I will show an image sequence of human cooking. I have annotated the images with numbered circles. Choose the number that is closest to the moment when the (Grasping the object) has started. You are a five-time world champion in this game. Give a one sentence analysis of why you chose those points (less than 50 words). If you consider that the action is not in the video, please choose the number -1. Provide your answer at the end in a json file of this format: {"points": []}
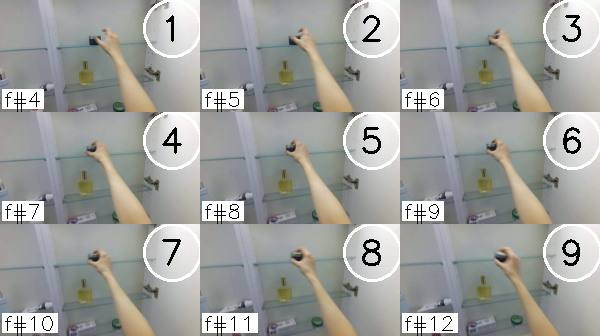
Frame 4 shows the clearest moment of hand-object contact.
{"points": [4]}